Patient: sex F, age 61
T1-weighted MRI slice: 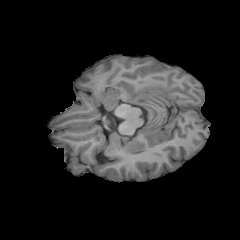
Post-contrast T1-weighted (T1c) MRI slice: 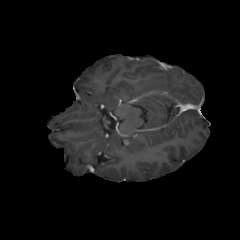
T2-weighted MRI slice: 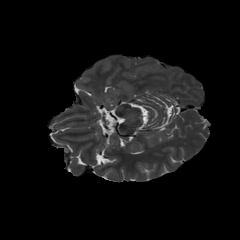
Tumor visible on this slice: no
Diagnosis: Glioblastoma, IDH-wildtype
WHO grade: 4